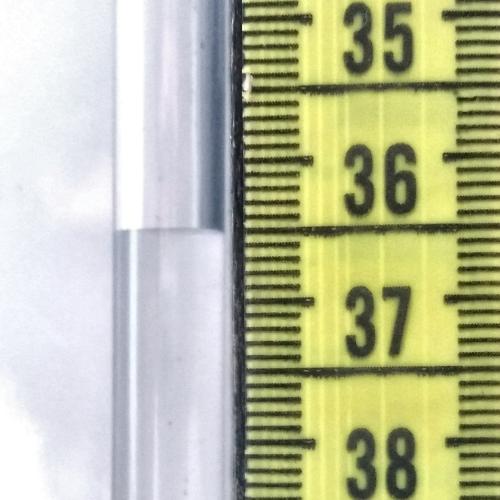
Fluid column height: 36.5 cm